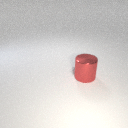
large red metal cylinder